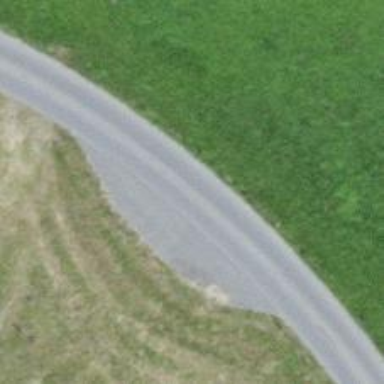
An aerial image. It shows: Passing place on the road.